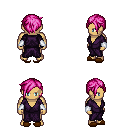
a pixel art fantasy rpg character, male body template, human, tanned skin, purple robe, teal pants, pink pixie cut hairstyle, white cloth bracers, brown slippers, four views (front, back, left, right), 2x2 character sprite sheet, small pixel art, hard edges, no anti-aliasing